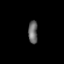
Tissue: skin
Cell type: Epithelial cells
Senescence score: 0.8294
Nuclear area (px): 213
Mean DAPI intensity: 104.39